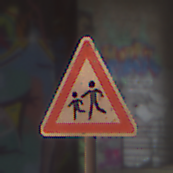
Verkehrszeichen: KinderRechts
Umgebung: Roofed, Special
Tageszeit: Midday
Wetter: Overcast
Licht: Natural
Jahreszeit: NotSpecified
Kontrast: MediumContrast